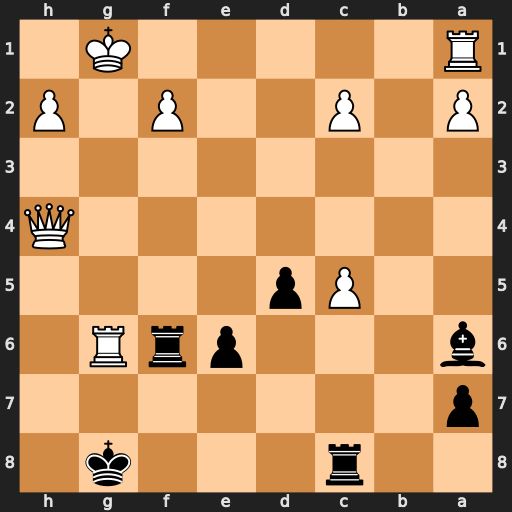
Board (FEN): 2r3k1/p7/b3prR1/2Pp4/7Q/8/P1P2P1P/R5K1
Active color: b
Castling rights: -
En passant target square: -
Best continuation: Rxg6+ Kh1 Be2 Qf4 Rf8 Qxf8+ Kxf8